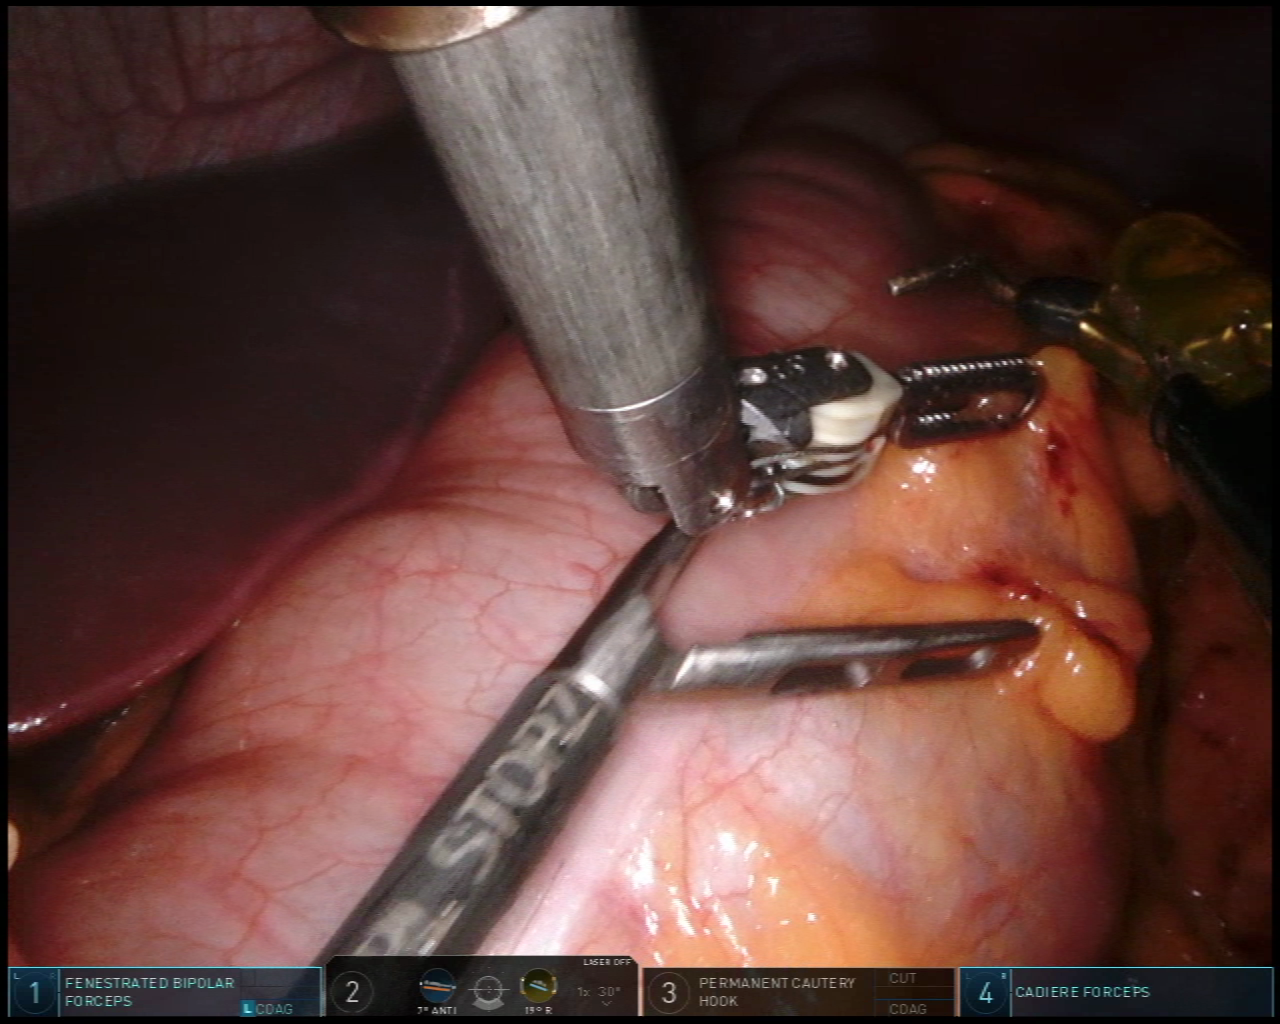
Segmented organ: liver
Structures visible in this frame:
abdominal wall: yes
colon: yes
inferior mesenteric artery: no
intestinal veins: no
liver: yes
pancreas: no
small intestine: no
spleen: no
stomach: no
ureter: no
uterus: no
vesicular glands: no